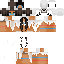
A female human skin with medium skin, wearing brown long hair dressed in a blue hoodie and black pants, featuring a closed mouth.